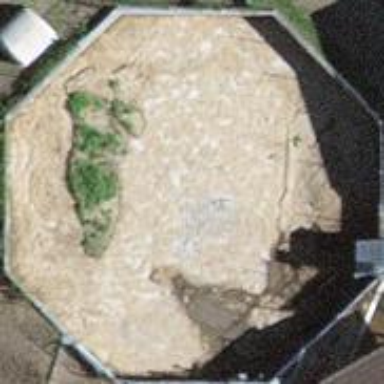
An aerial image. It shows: Slurry tank building.